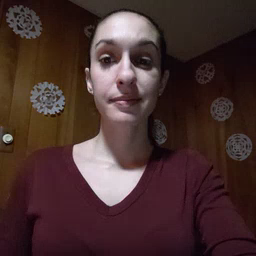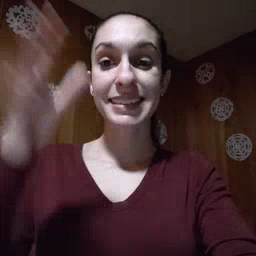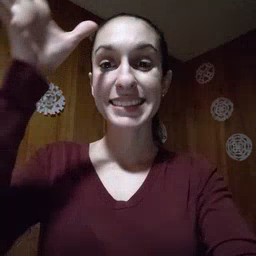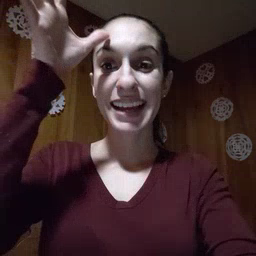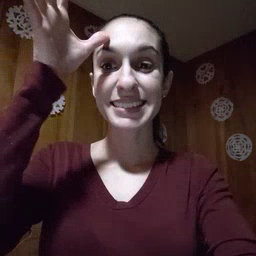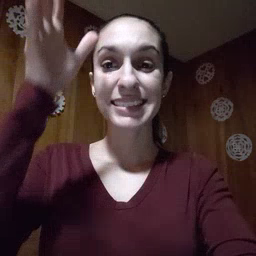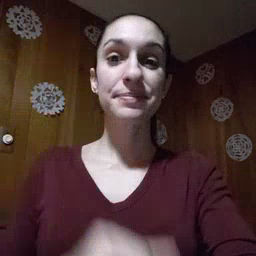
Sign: dad